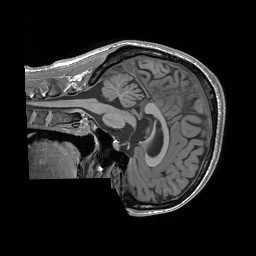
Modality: T1w
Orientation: sagittal